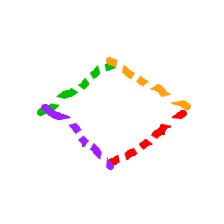
Shape: rhombus